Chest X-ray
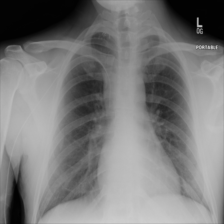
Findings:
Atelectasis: negative
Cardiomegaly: negative
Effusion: negative
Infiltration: negative
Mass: negative
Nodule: negative
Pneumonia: negative
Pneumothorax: negative
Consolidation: negative
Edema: negative
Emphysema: negative
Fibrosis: negative
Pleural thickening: negative
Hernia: negative